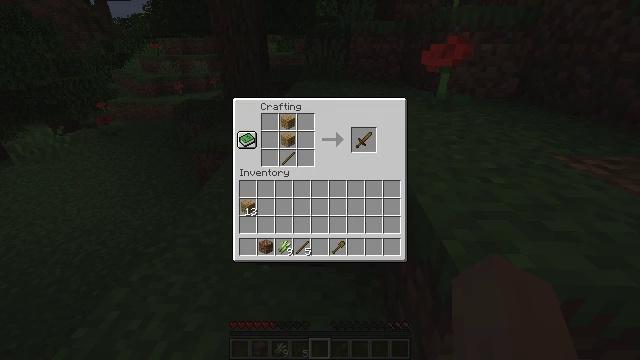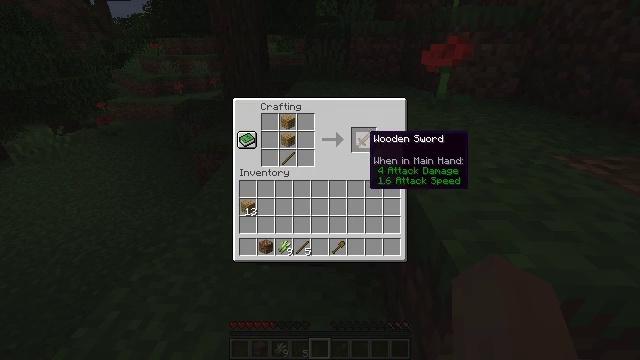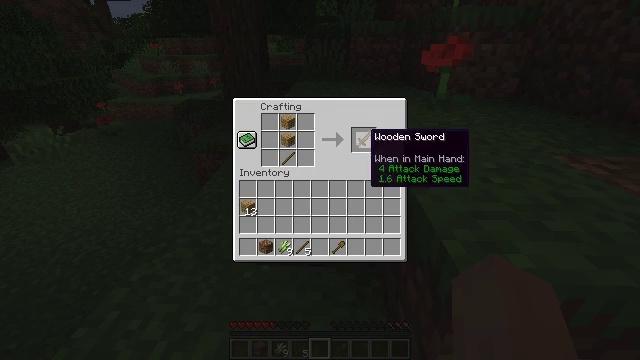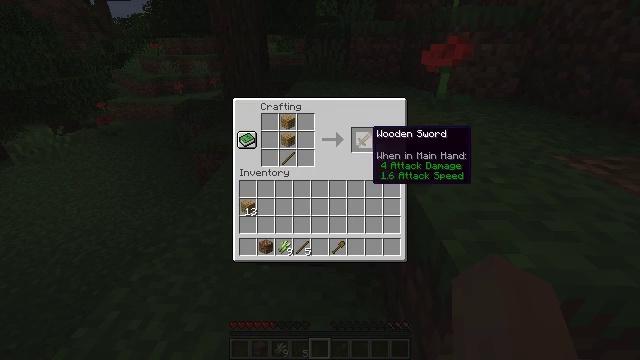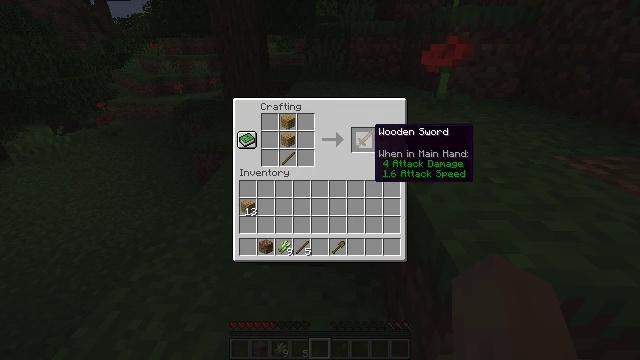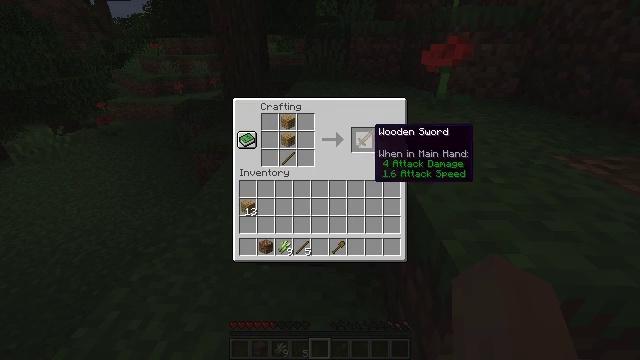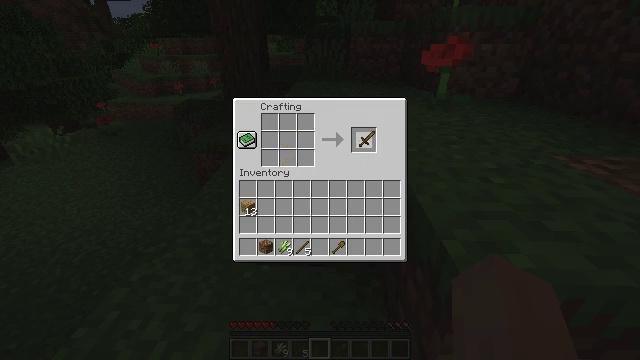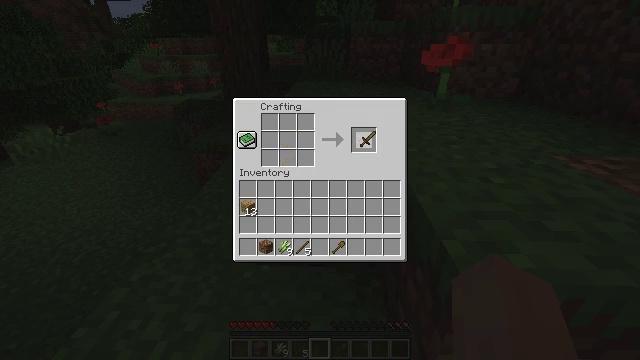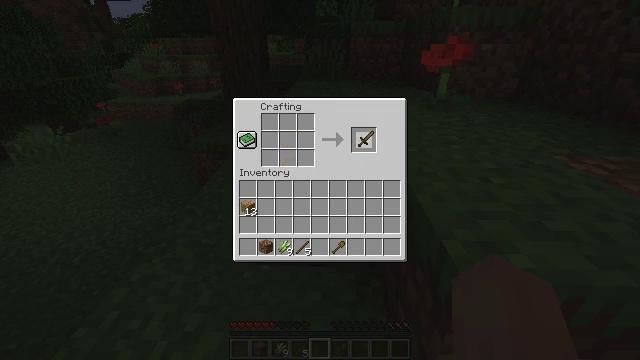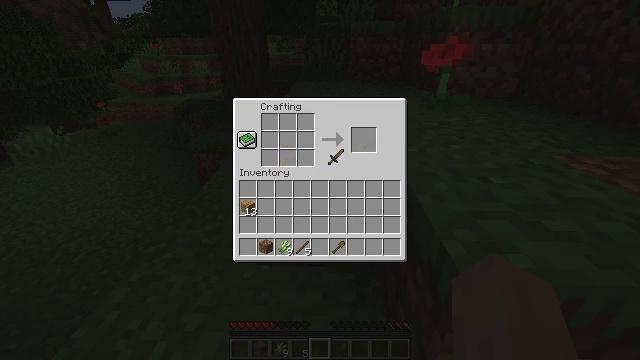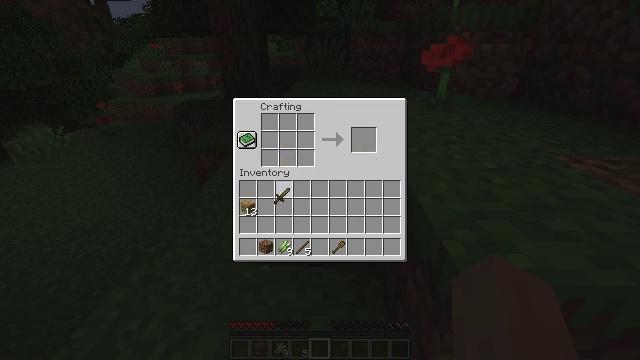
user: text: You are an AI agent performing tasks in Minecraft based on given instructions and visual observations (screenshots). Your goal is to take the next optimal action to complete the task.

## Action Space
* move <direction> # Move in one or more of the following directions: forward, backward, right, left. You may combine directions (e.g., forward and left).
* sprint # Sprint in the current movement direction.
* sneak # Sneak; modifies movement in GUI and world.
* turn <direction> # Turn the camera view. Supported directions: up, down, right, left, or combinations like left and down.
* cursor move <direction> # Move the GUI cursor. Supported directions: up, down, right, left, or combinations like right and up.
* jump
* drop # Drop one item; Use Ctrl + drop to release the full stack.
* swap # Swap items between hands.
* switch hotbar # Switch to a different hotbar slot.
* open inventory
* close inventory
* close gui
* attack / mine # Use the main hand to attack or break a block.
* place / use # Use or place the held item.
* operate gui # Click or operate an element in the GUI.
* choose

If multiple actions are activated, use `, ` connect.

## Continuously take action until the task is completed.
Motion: motion action
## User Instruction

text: Use wooden planks and sticks to make a wooden sword.
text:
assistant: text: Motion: cursor move up
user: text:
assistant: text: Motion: no_op
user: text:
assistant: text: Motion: no_op
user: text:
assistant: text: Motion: no_op
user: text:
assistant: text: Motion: no_op
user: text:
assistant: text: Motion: operate gui
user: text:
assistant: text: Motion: operate gui
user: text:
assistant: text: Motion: operate gui
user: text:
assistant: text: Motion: cursor move left and down
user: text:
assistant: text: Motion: cursor move left and down
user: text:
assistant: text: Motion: no_op